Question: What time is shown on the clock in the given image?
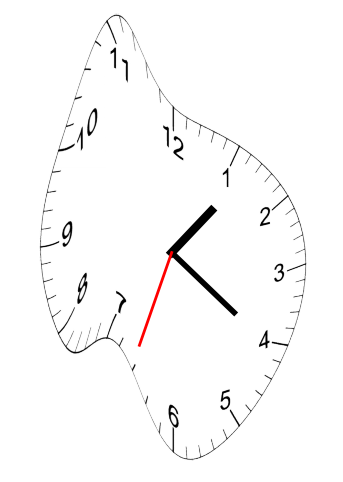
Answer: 01:20:33